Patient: sex M, age 60
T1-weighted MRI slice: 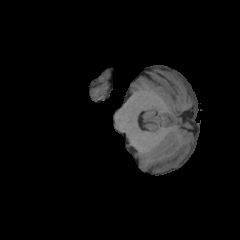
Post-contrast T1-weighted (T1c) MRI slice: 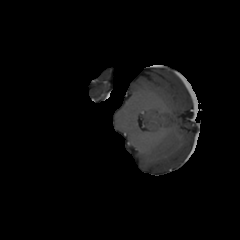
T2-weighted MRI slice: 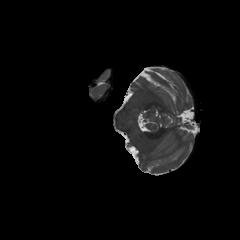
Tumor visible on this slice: no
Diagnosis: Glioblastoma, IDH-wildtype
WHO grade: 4